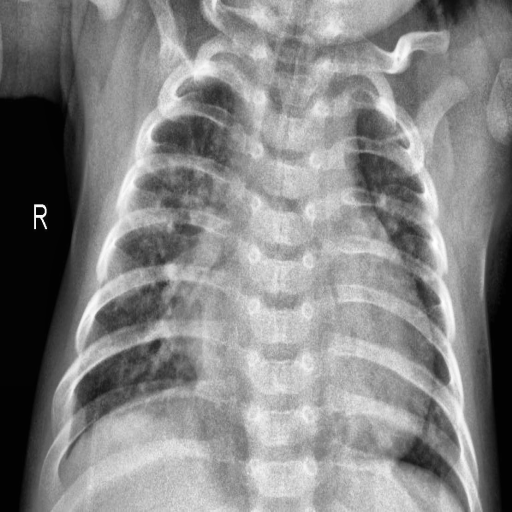
Finding: PNEUMONIA